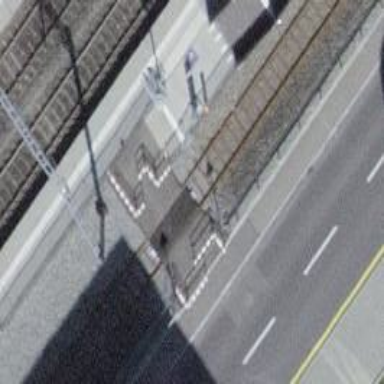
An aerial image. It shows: Railway crossing with chicane feature.